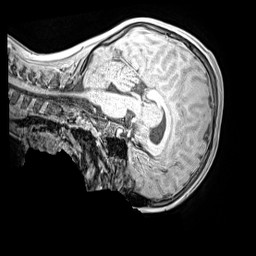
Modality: MP2RAGE
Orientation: sagittal
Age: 9
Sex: male
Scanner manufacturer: siemens
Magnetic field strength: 3 T
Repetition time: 4 s
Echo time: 0.00299 s